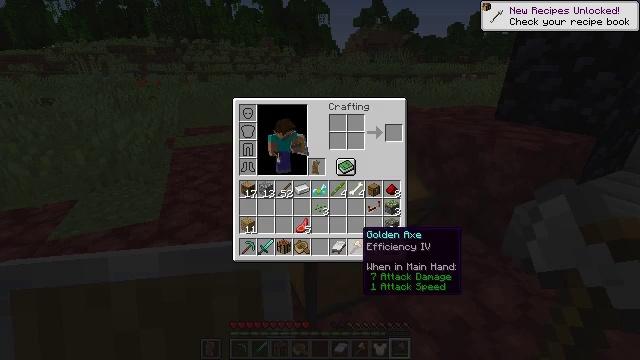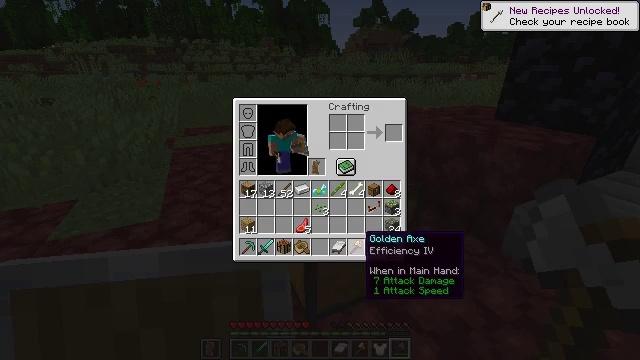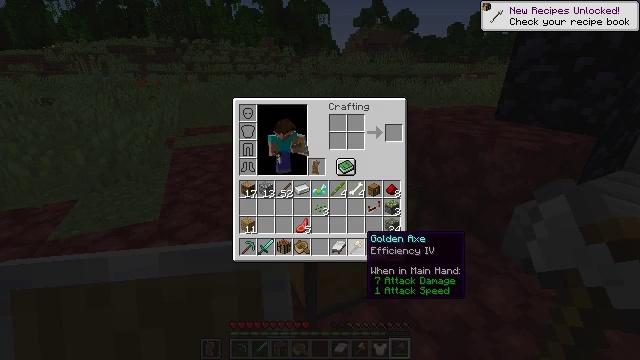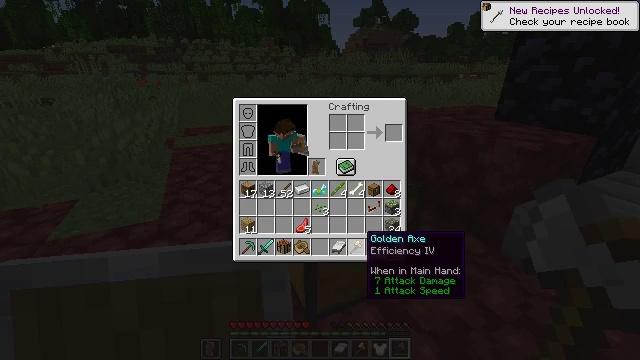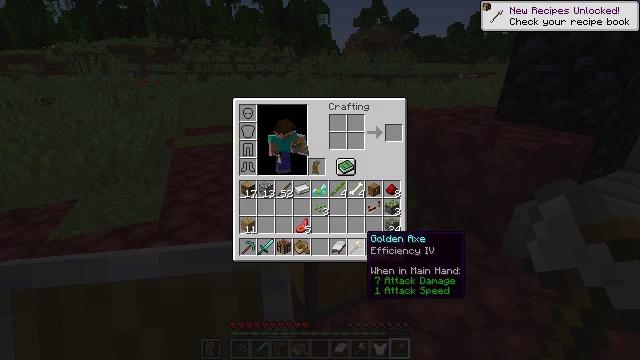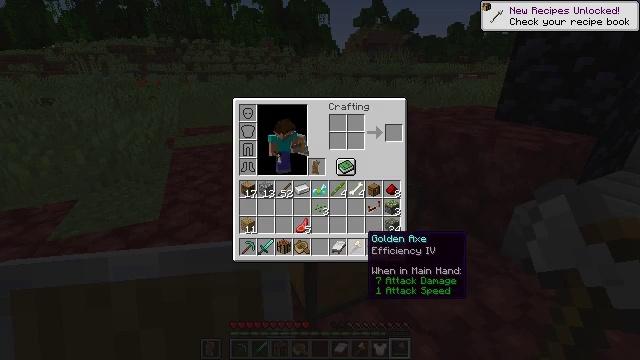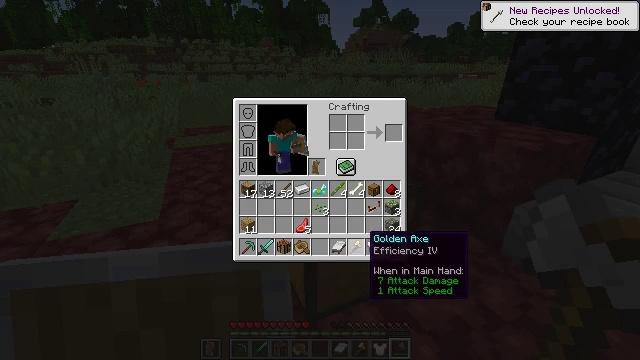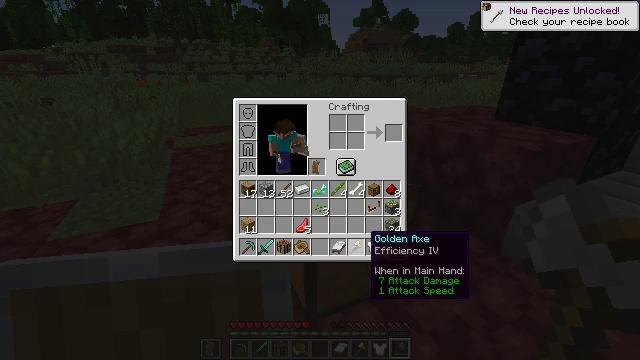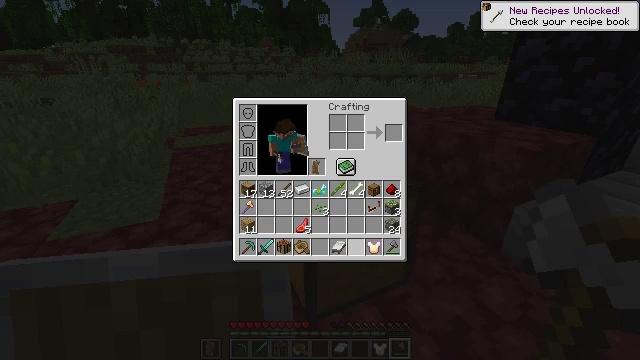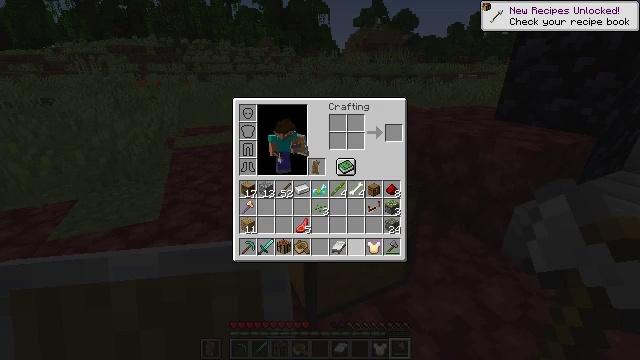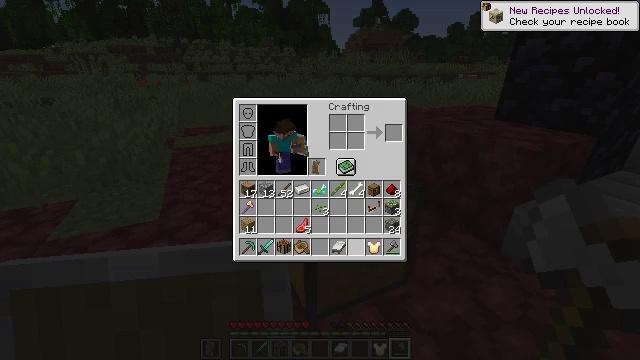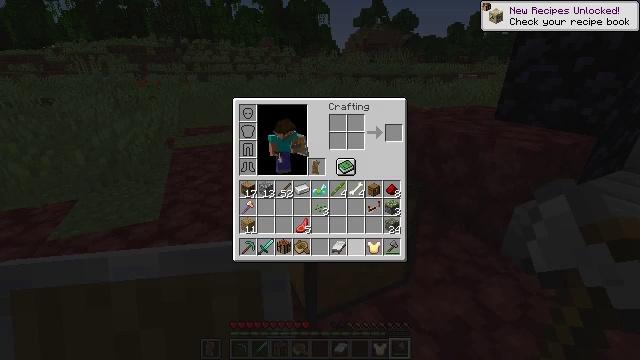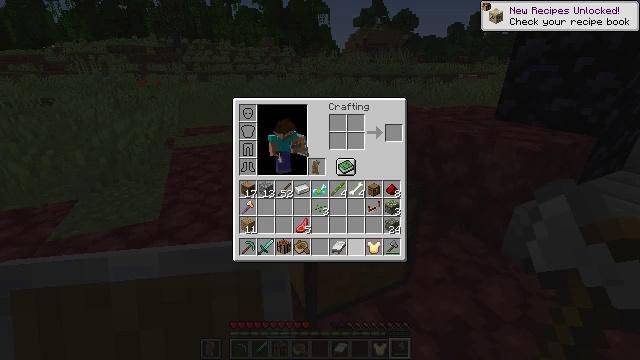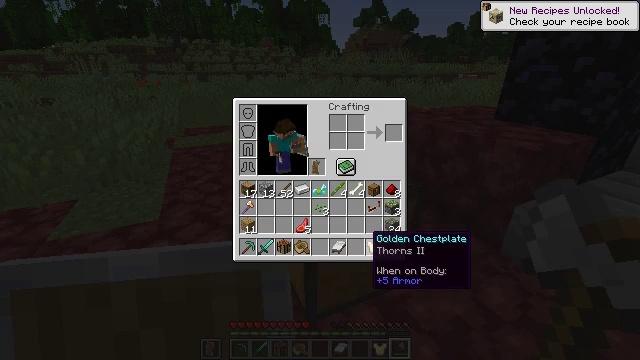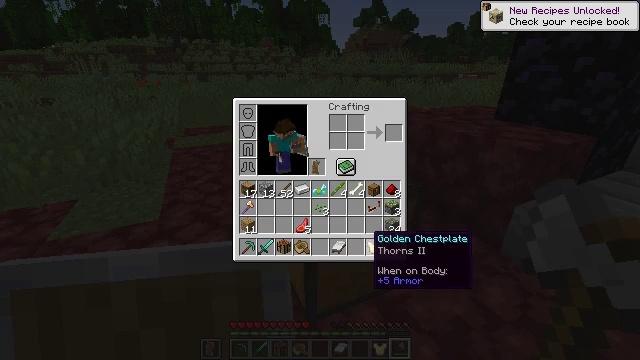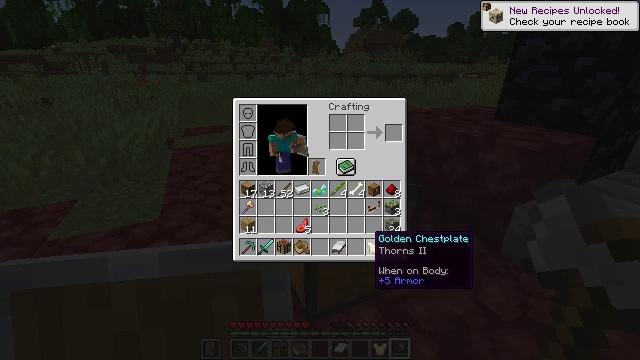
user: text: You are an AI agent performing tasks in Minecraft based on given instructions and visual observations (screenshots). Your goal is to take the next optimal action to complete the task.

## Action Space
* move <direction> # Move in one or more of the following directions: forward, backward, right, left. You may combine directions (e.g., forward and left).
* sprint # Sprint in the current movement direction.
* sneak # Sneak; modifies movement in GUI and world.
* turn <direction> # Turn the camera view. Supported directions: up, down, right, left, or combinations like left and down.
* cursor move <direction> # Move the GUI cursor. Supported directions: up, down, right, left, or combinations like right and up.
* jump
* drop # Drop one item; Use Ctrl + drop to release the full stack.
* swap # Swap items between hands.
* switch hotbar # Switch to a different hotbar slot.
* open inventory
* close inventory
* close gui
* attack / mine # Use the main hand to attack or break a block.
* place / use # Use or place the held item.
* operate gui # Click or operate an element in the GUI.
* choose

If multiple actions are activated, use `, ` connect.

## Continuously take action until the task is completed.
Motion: motion action
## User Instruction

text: Mine the gold block with a pickaxe.
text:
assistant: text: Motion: sneak
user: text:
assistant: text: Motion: sneak
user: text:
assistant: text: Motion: sneak
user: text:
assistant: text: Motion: sneak
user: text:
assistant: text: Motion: sneak
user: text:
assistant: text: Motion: sneak
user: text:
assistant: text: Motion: sneak
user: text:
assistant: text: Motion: sneak, operate gui
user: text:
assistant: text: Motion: sneak, operate gui
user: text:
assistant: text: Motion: sneak
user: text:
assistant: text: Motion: sneak
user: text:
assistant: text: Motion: sneak
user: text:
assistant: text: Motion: sneak
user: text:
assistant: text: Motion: sneak
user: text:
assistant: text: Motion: sneak
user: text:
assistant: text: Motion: sneak
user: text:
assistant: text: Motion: sneak
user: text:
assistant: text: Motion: sneak
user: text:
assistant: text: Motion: sneak, operate gui
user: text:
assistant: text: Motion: sneak, operate gui
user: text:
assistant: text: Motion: sneak
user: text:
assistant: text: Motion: sneak
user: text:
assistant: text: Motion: sneak
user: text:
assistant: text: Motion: sneak
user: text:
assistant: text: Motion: sneak, cursor move left and up
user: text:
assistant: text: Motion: sneak, cursor move up
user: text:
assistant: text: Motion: sneak, cursor move up
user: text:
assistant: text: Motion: sneak
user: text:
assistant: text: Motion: no_op
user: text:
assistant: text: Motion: close gui